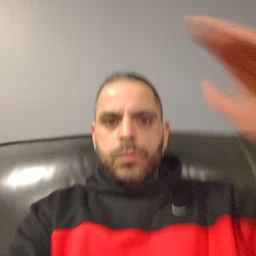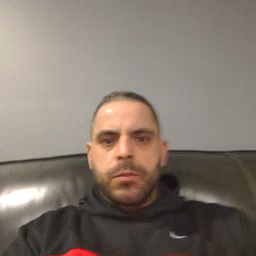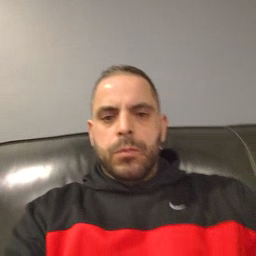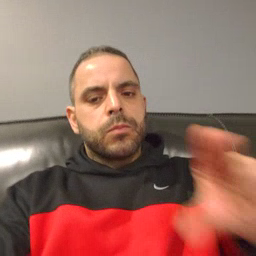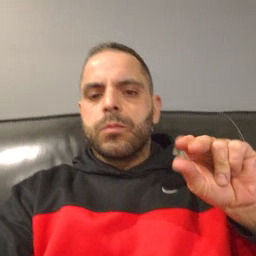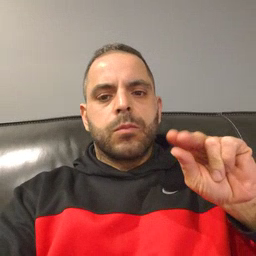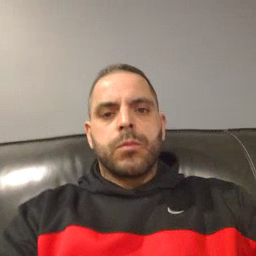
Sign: no